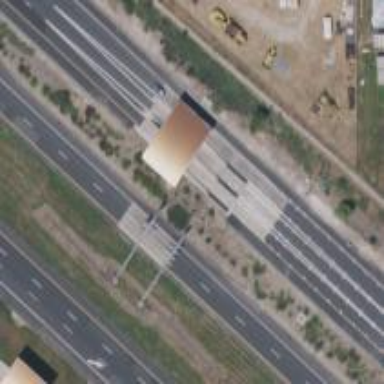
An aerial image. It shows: Toll gantry on the road.